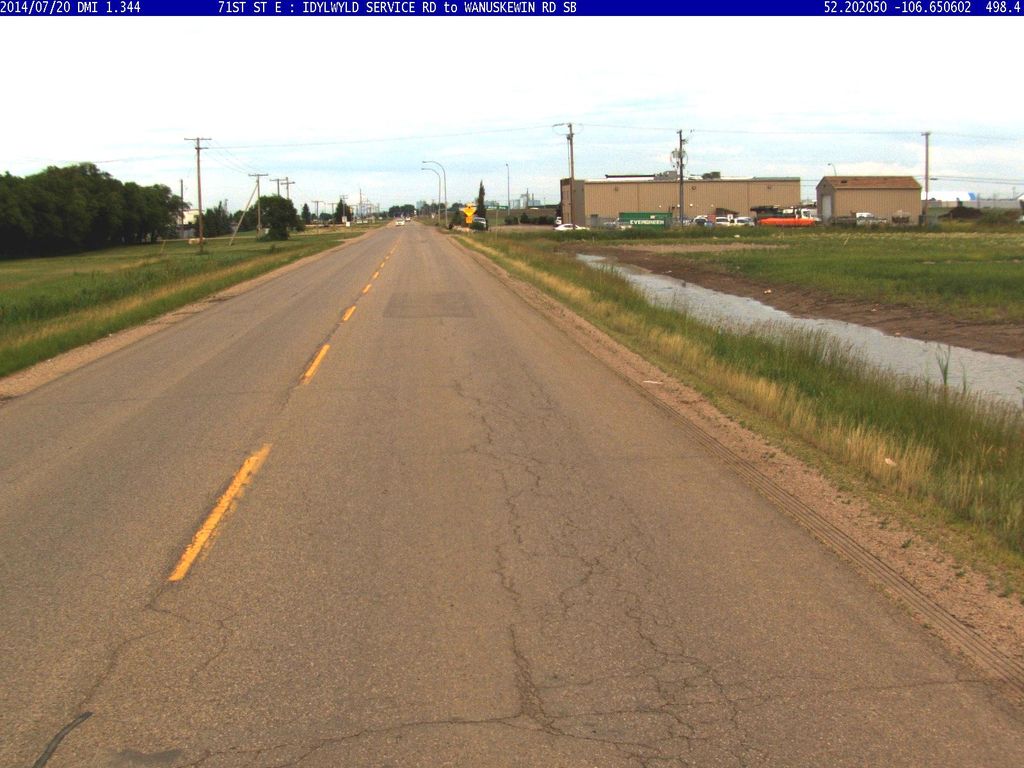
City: saskatoon